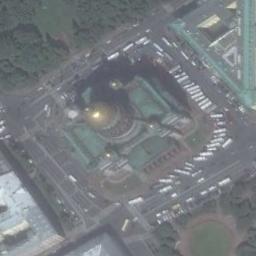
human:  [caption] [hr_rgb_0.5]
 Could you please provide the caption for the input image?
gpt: There is a church with golden circular roof next to some cars .

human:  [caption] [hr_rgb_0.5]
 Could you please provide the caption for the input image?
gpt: The green church with a golden circular pointed dome is surrounded by some parking lots .

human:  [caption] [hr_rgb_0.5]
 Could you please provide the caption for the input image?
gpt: A green cross-shaped roof with a gold domed church on the main house, Surrounded by trees, Roads and cars .

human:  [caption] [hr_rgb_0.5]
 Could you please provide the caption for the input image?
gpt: This is a church, Built of tan brick .

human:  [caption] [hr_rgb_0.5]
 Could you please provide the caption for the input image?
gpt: A church with a golden round roof and green eaves is surrounded by roads .